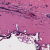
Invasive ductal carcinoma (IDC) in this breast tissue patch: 0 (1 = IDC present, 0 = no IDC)